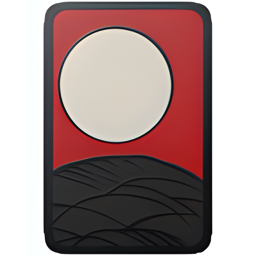
Name: flower playing cards
Emoji: 🎴
Group: Activities
Sub-group: game